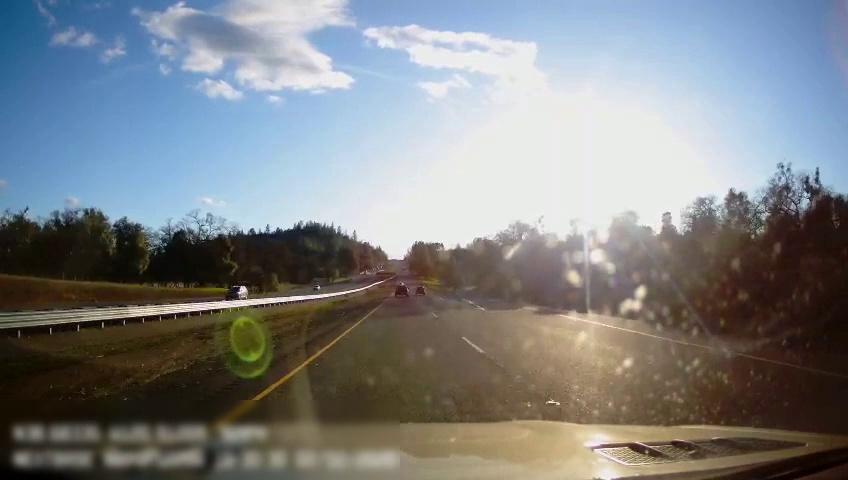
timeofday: Day
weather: Sunny
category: Drivable Space
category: Drivable Space
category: Vehicles | Car
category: Vehicles | Truck
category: Vehicles | SUV
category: Lanes | Current Lane
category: Lanes | Current Lane
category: Lanes | Alternate Lane
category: Lanes | Alternate Lane